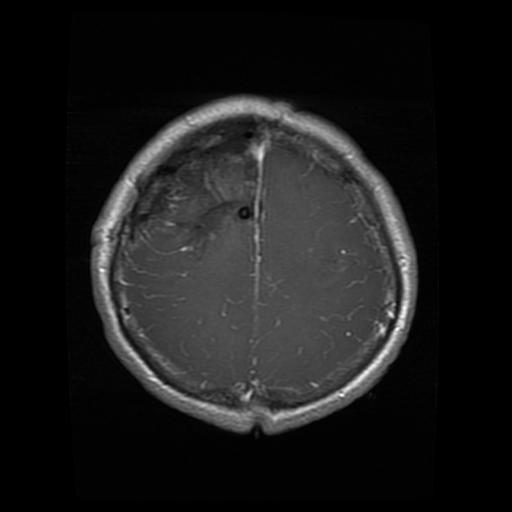
Label: glioma